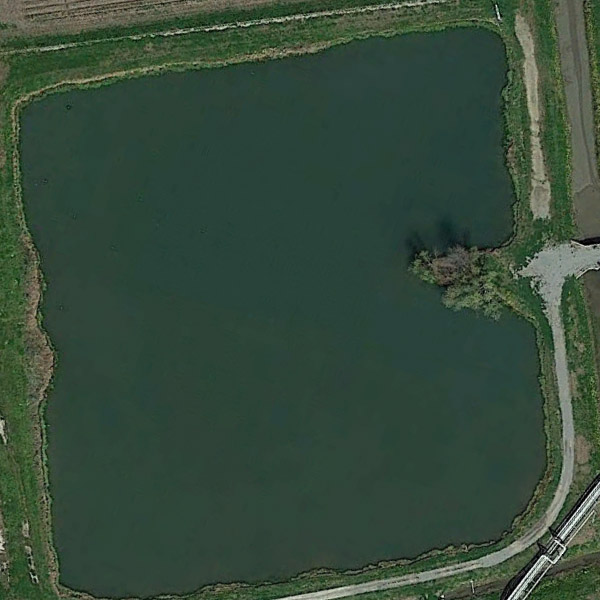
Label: Pond